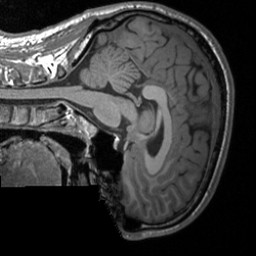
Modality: T1w
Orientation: sagittal
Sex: male
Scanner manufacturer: siemens
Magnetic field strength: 3 T
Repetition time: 1.9 s
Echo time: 0.00226 s